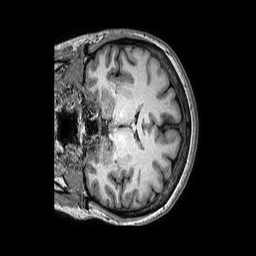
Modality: T1w
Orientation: coronal
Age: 52
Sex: female
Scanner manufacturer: philips
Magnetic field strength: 3 T
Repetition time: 0.006699 s
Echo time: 0.003014 s